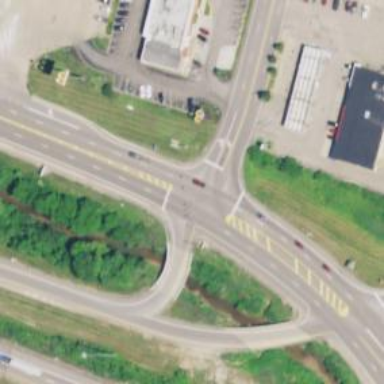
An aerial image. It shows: Primary highway.